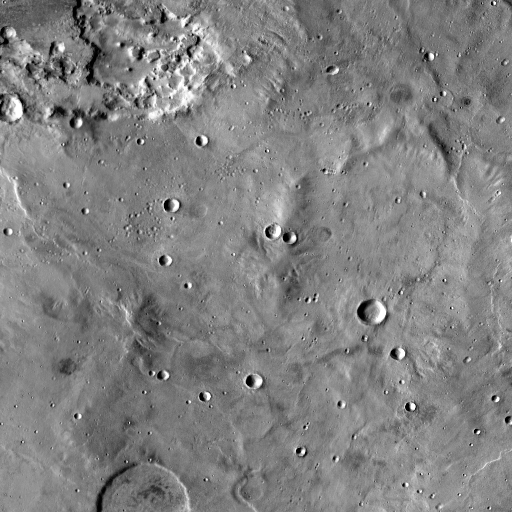
Crater classes present: Background, Other, Buried, Secondary